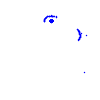
Particle: electron